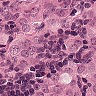
Metastatic tissue present: yes